Question: Here's what I'm seeing for the markup provided below. None of the browsers are keeping the textareas in the container which is inconvenient but not that big of an issue. However, what is annoying is that no matter what I do I can't get rid of the bottom margin for the textarea in Chrome. Any suggestions?

Here is everything in a fiddle: <URL>
Markup:
'''
<div id="wrap">
<textarea id="txtInput" rows="6" cols="20"></textarea>
<div id="test"></div>
</div>
'''
CSS:
'''
#wrap
{
background-color:green;
height:210px;
width:440px;
}
#txtInput
{
height:100px;
width:100%;
margin:0px;
padding:0px;
}
#test
{
background-color:gray;
height:100px;
width:100%;
margin:0;
padding:0;
}
'''
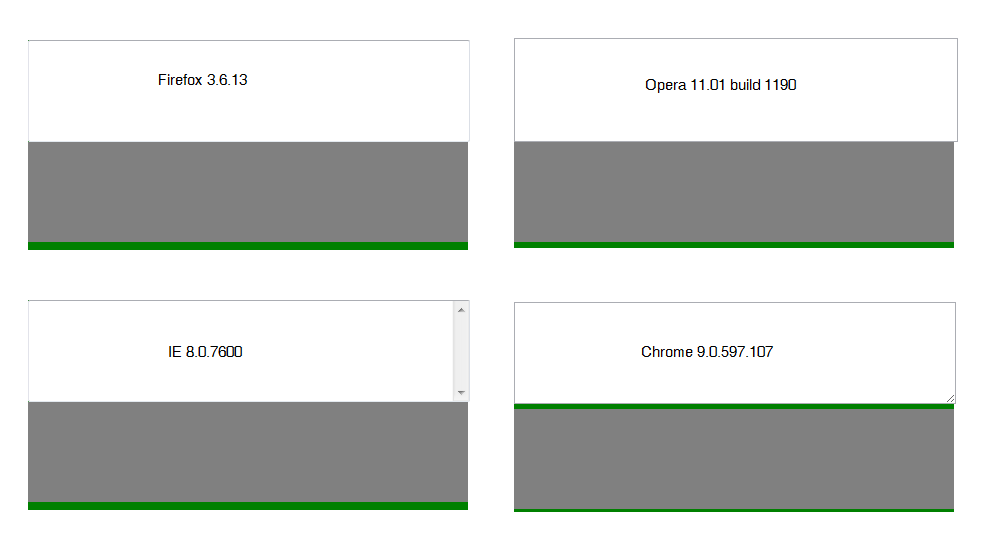
Answer: To fix "the bottom margin for the textarea in Chrome", add 'vertical-align: top' to '#txtInput'.
<URL>
Now you have consistent rendering between the browsers you listed.
Do you want a solution for the 'textarea' extending outside the container?
---
This fixes IE8, Firefox, Chrome, Safari, Opera. Doesn't help in IE7 though:
<URL>
'''
#txtInput
{
box-sizing: border-box;
-moz-box-sizing: border-box;
-webkit-box-sizing: border-box;
}
'''
Here, we're using the <URL>.
There's probably a way to get it exactly right in even IE7, but unless you really care about that browser, it's probably best to just live with it protruding ~'3px' outside the container in that browser.